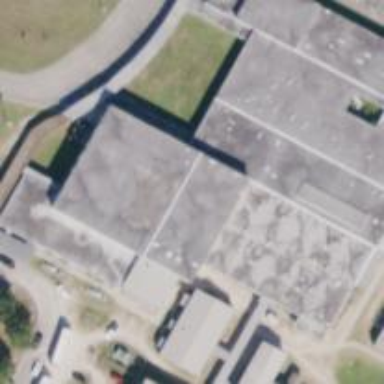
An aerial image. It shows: School building.